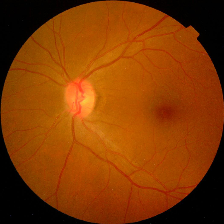
Diabetic retinopathy grade: No DR